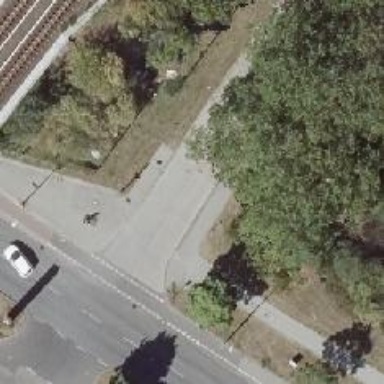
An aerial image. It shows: Unmarked road crossing.